Interaction volume radius: 5 \u00c5
Interaction volume height: 30 \u00c5
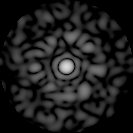
Disorder parameter: 0.8342